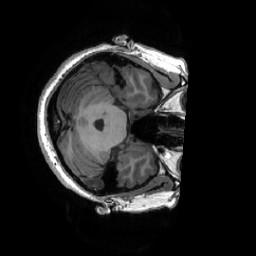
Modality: T1w
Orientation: axial
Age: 30
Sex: female
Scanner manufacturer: ge
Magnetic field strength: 3 T
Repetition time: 0.0073 s
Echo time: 0.003 s